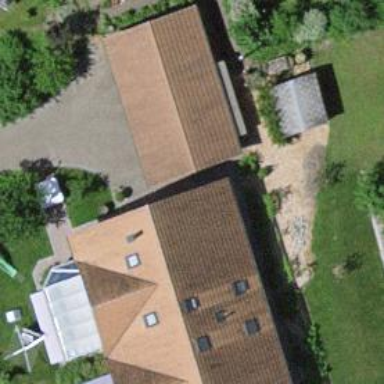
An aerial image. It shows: View of roof of building.